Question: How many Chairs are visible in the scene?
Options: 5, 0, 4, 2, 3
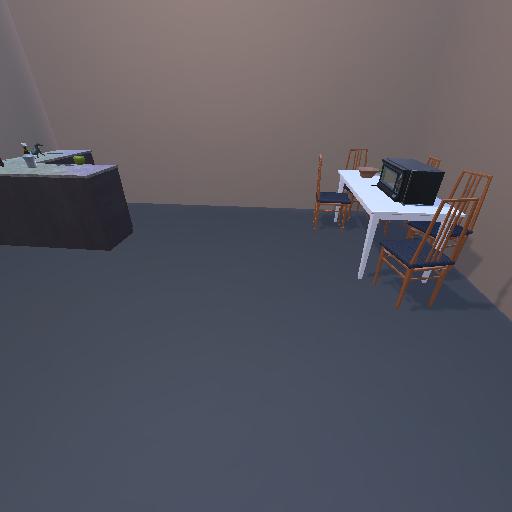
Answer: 5